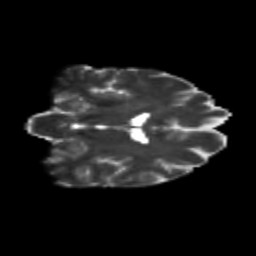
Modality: T2w
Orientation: coronal
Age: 35
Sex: female
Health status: healthy
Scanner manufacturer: siemens
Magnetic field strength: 3 T
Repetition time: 10.8 s
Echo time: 0.082 s